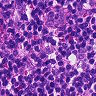
Metastatic tissue present: no